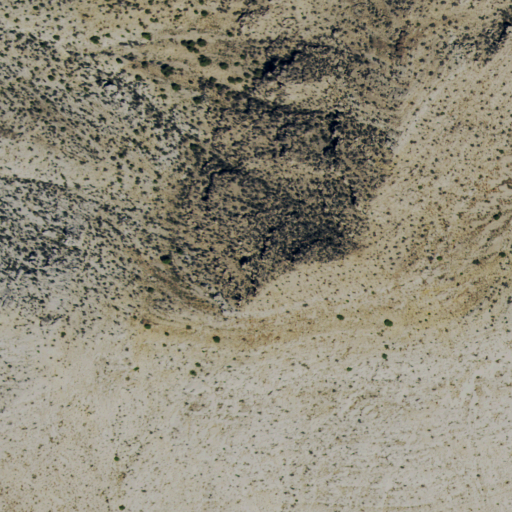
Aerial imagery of mountain in Nevada named Fossil Peak containing shrub and barren land